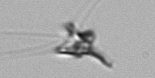
Label: Pyramimonas_longicauda